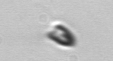
Label: Pyramimonas